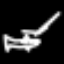
Label: airplane